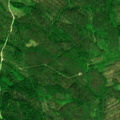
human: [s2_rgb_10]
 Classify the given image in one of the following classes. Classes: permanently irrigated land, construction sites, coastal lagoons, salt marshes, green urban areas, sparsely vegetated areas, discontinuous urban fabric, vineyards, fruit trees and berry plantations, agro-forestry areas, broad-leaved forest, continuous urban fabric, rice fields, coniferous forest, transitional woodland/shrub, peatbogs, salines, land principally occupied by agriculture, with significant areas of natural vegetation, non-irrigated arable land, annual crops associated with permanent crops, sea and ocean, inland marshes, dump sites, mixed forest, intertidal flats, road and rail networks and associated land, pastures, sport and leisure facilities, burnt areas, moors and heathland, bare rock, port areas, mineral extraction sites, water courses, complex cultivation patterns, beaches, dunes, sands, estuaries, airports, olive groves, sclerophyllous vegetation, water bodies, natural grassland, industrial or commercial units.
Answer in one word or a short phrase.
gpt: coniferous forest, mixed forest